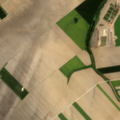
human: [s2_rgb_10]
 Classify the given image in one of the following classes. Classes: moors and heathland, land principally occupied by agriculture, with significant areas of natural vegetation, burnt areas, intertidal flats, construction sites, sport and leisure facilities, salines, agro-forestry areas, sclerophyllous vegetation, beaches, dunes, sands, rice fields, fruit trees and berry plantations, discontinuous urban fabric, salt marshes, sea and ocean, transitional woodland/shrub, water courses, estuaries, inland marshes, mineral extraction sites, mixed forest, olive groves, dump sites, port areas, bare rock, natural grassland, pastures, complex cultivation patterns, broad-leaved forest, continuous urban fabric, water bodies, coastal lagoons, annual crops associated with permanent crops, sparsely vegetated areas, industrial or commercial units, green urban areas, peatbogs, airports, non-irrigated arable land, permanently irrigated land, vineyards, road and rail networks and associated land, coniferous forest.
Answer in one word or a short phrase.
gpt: non-irrigated arable land